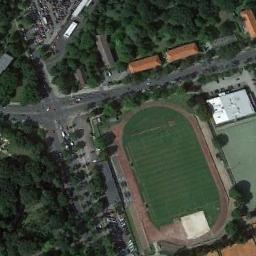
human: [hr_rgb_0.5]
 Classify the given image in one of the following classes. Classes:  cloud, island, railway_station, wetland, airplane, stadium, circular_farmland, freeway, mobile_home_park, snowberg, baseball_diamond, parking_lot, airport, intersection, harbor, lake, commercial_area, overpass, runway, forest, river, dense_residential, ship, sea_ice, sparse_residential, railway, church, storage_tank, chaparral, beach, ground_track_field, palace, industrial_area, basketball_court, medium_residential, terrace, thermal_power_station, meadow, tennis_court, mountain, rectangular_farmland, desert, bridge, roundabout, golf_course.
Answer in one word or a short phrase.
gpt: ground_track_field